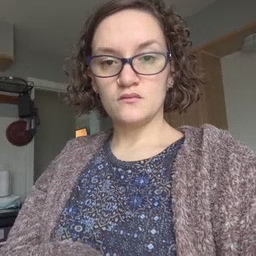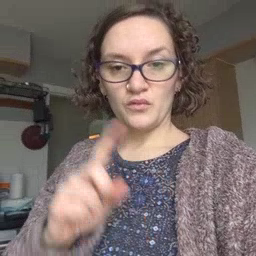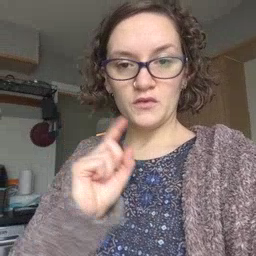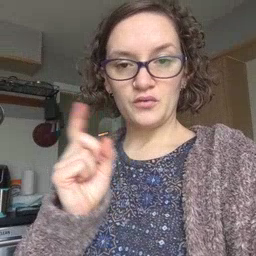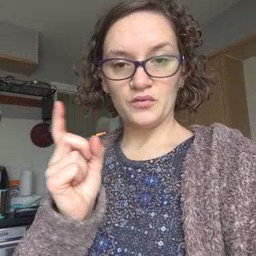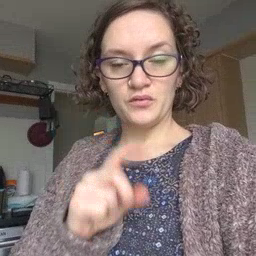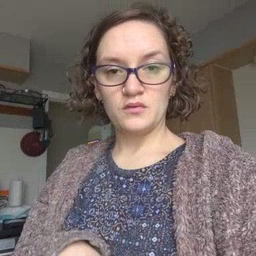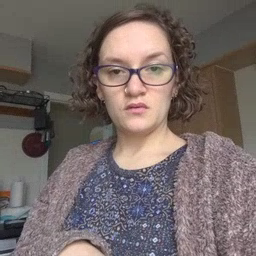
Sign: where